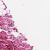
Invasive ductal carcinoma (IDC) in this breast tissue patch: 0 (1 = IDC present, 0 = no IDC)